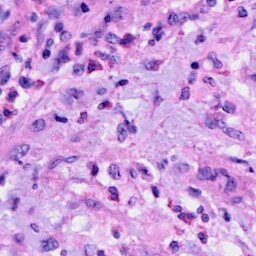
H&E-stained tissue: Cervix